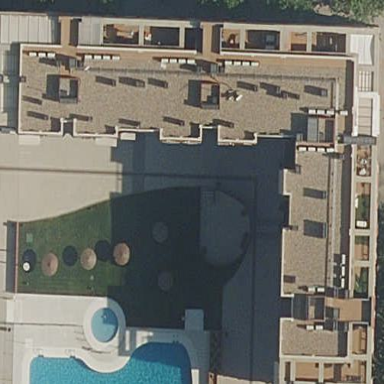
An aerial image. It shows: Residential apartments building.